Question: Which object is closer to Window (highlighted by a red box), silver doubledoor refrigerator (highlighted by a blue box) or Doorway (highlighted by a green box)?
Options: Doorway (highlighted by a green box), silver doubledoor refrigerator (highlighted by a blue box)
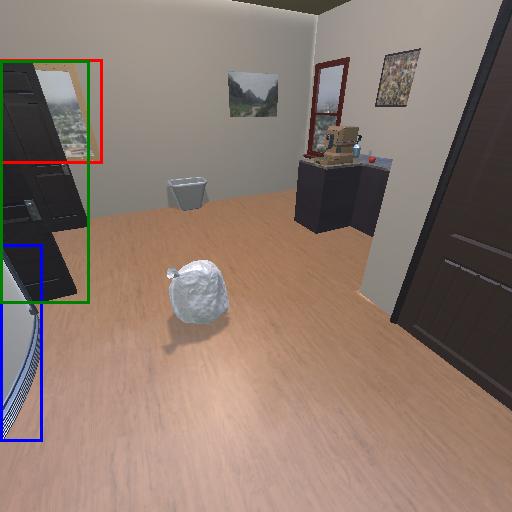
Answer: Doorway (highlighted by a green box)